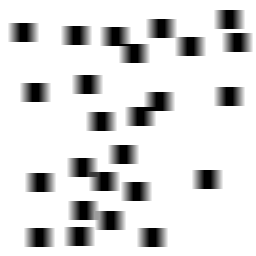
Squares: 25
Triangles: 0
Stars: 0
Total shapes: 25